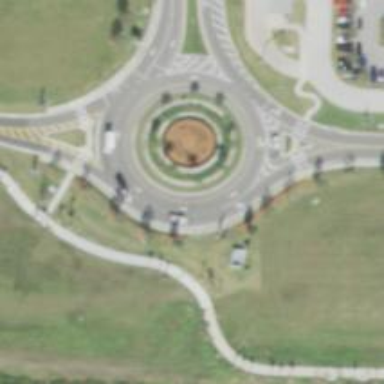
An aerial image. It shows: Tertiary road made of asphalt leading to roundabout junction.